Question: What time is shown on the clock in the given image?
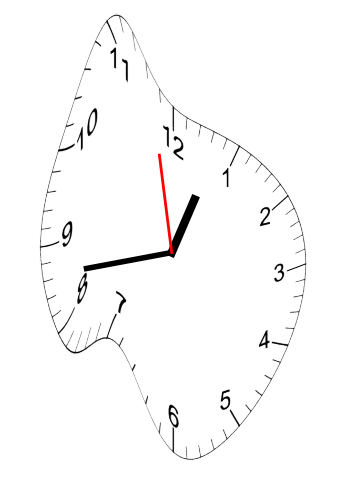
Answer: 12:42:58